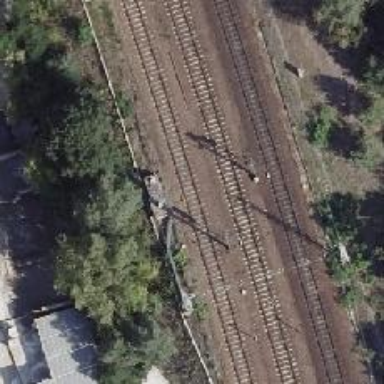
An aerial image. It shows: Railway signal.